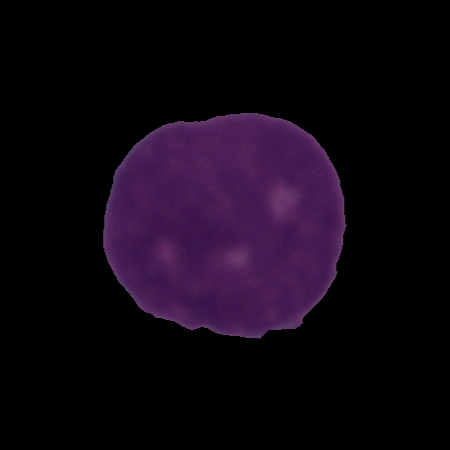
Label: cancer